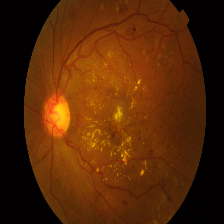
Diabetic retinopathy grade: Proliferative DR